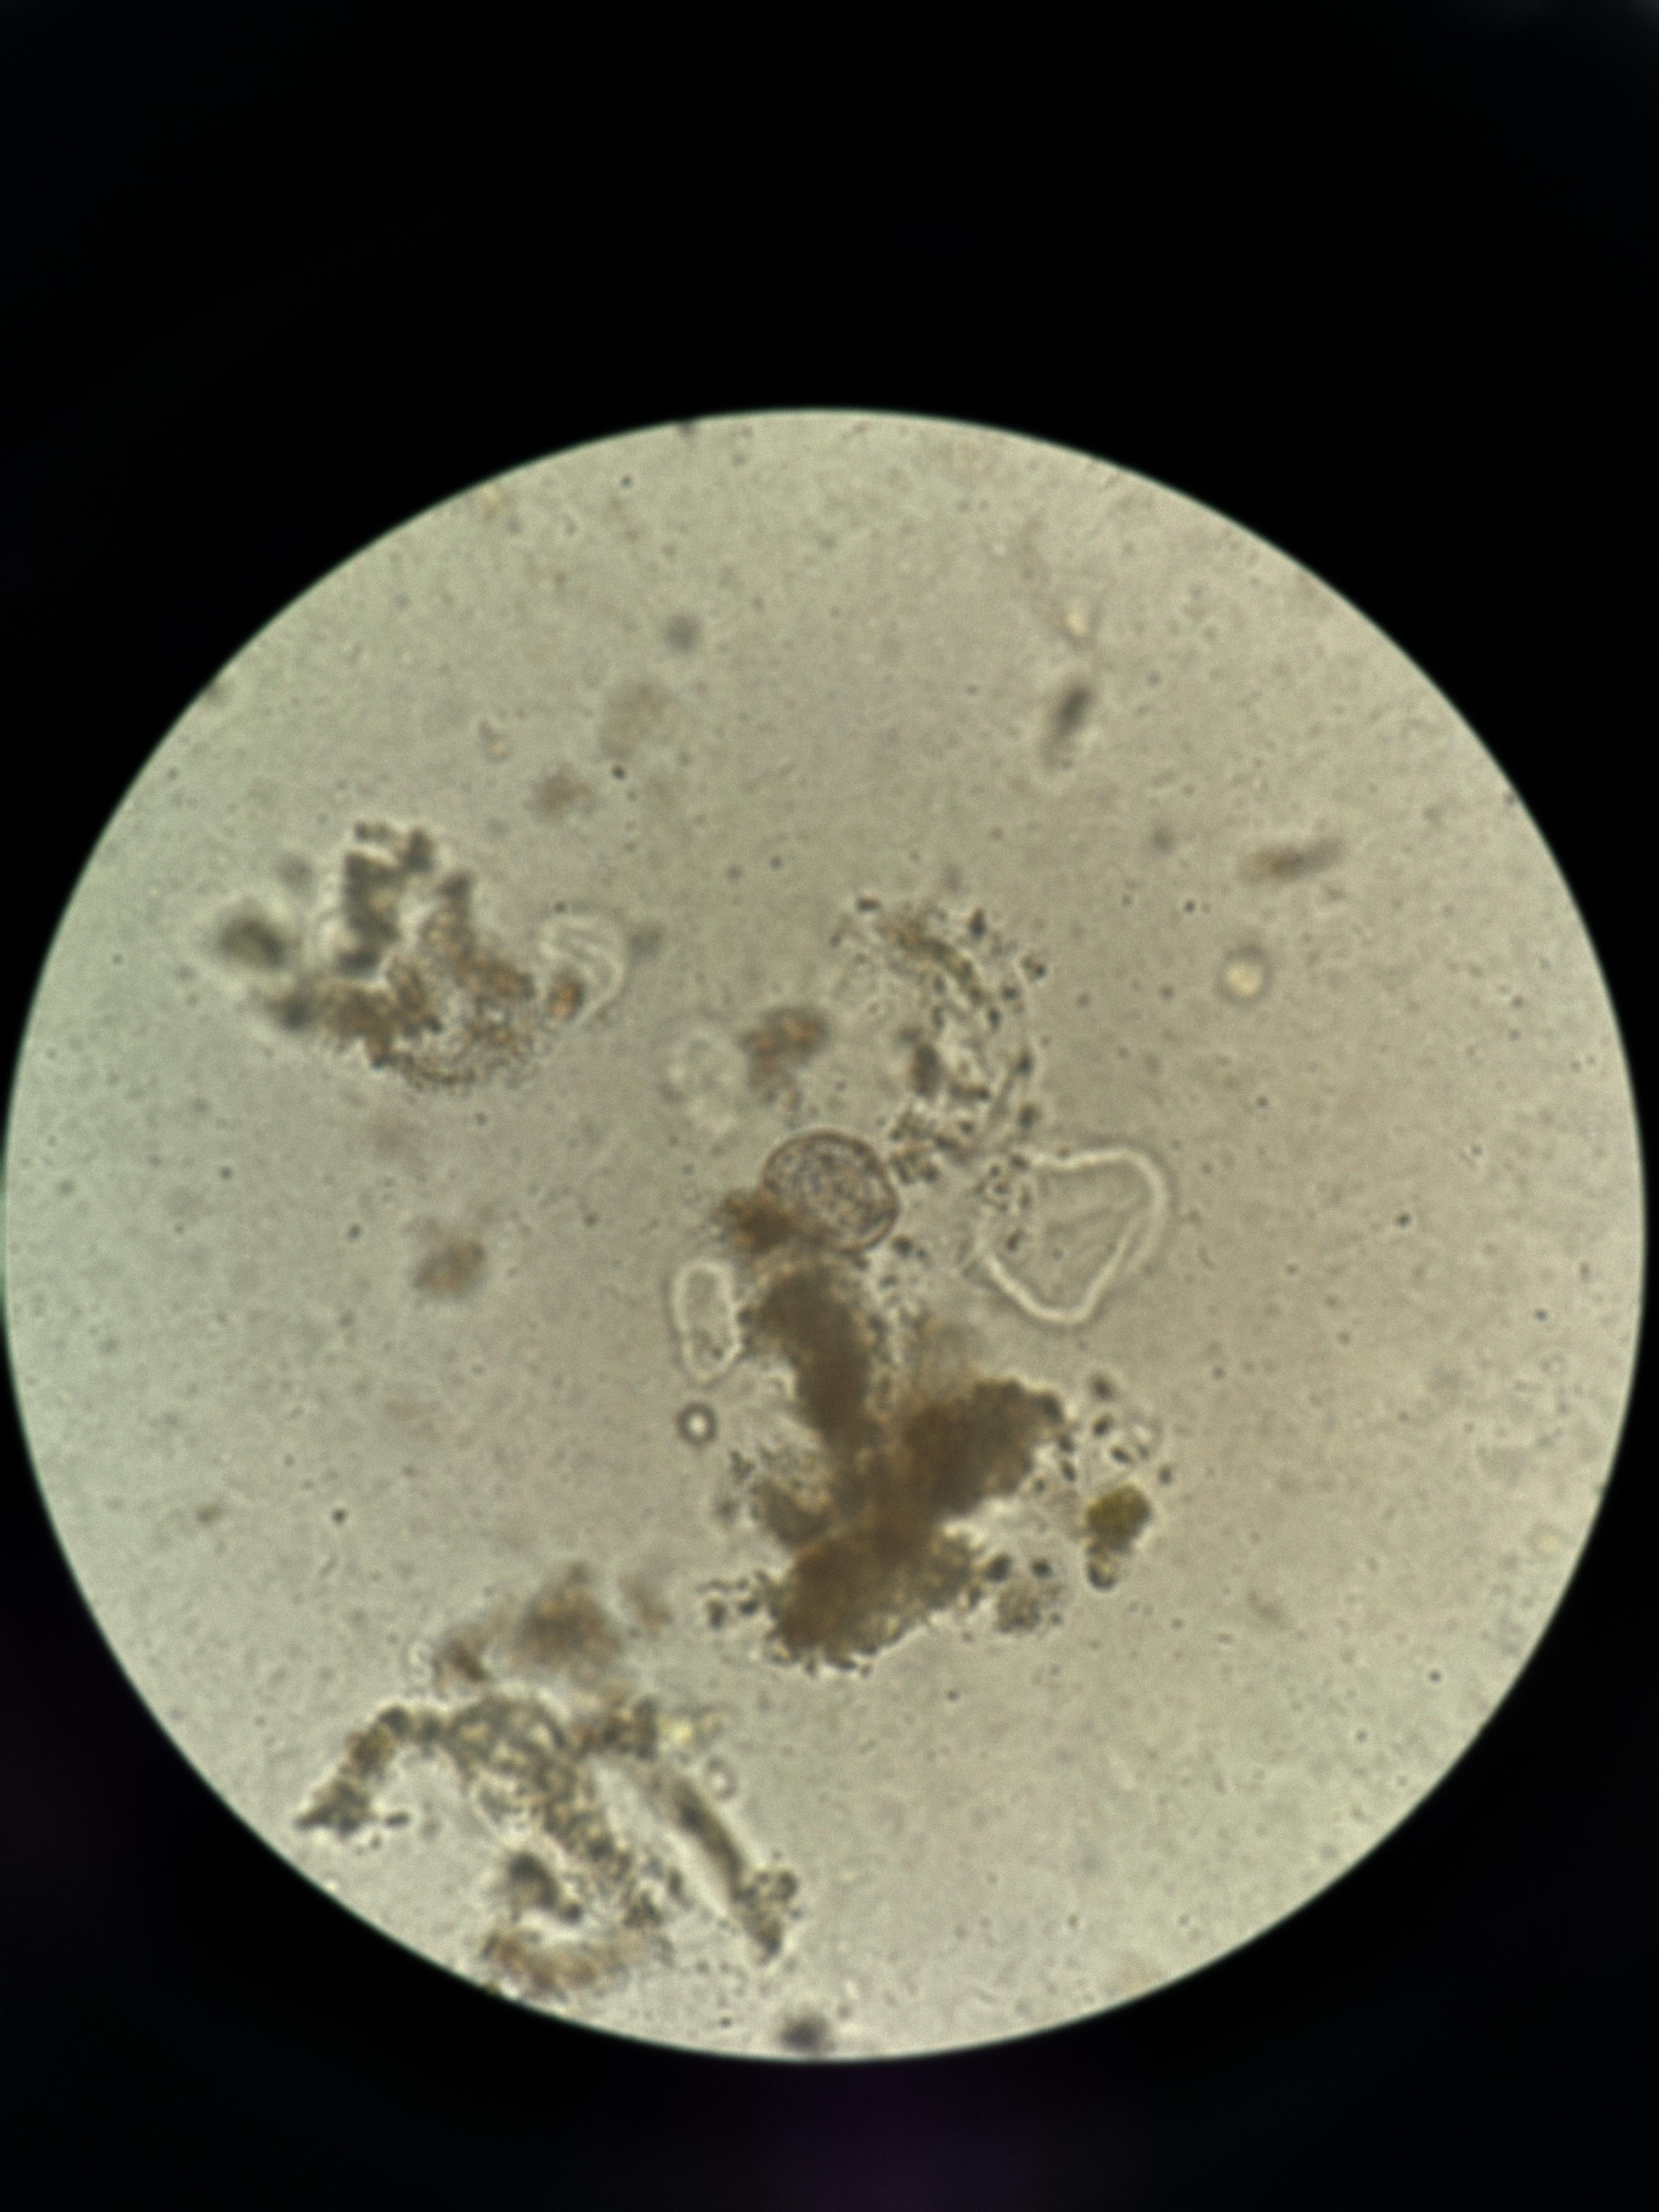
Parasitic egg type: Hymenolepis nana